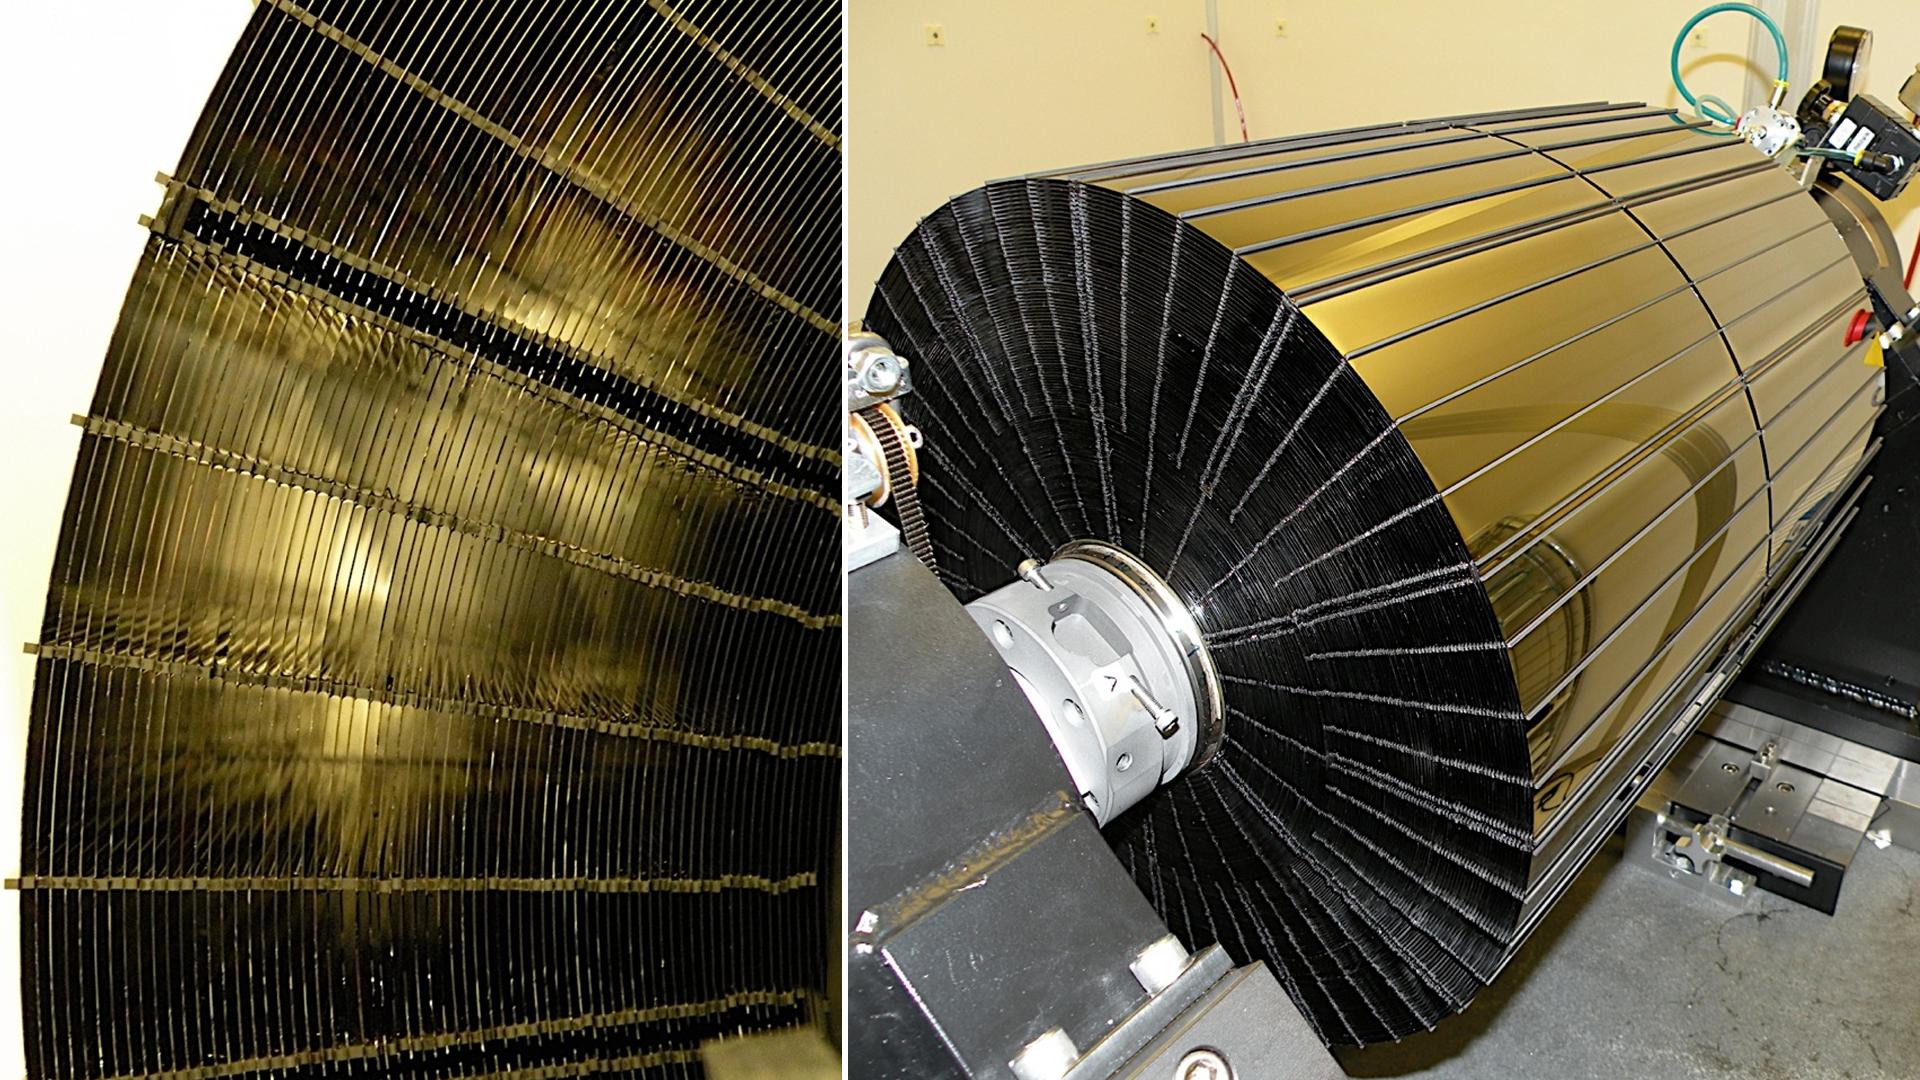
NuSTAR Russian Doll-like Mirrors NuSTAR